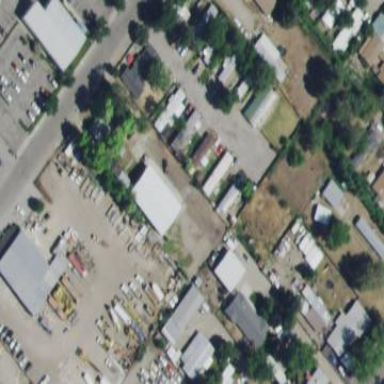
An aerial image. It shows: Residential area designated as trailer park.